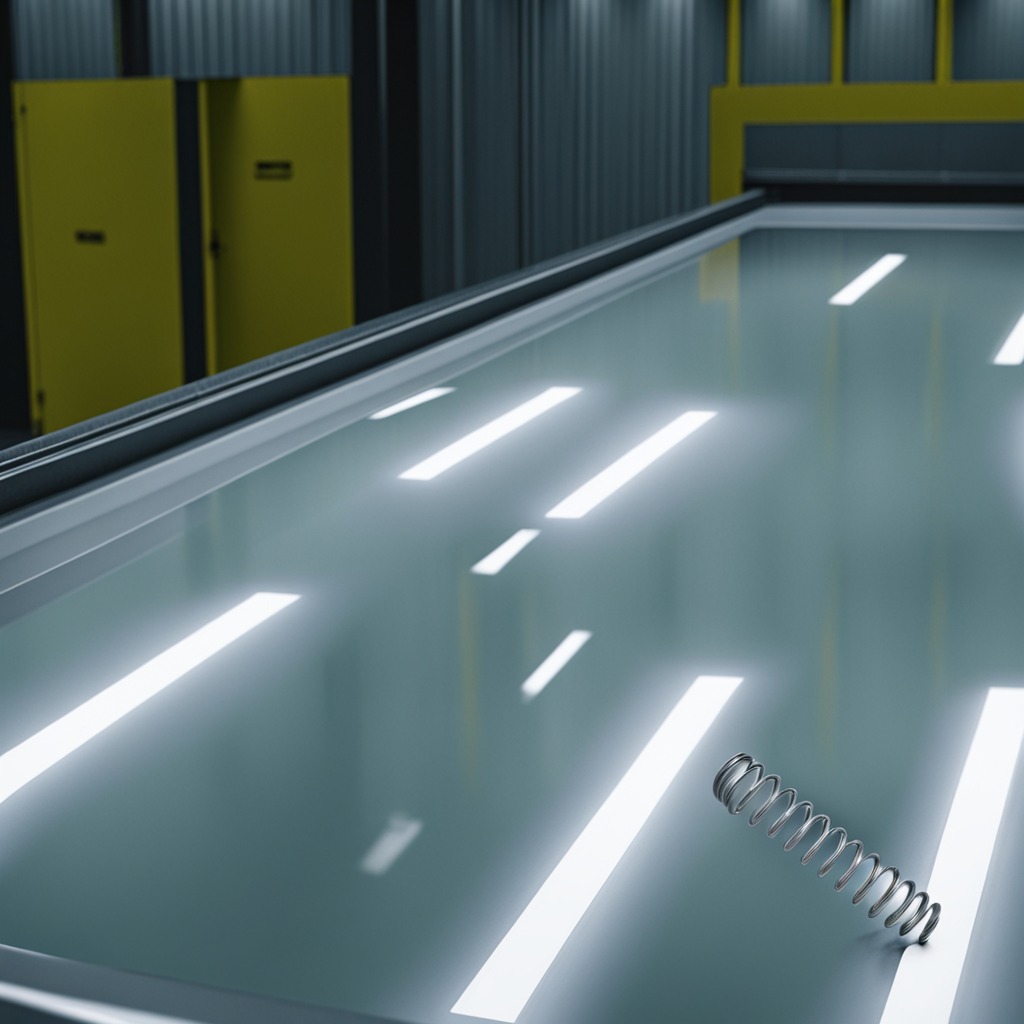
A coiled metal spring lies on a high-gloss table in a ship maintenance bay industrial lighting.